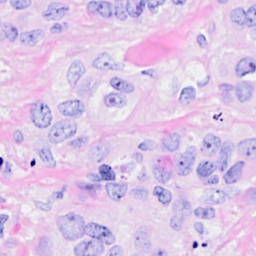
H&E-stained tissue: Breast